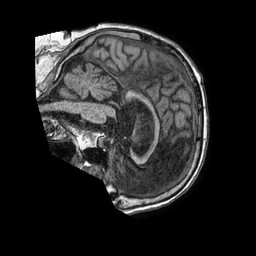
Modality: T1w
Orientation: sagittal
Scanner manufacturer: philips
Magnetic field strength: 1.5 T
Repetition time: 0.007535 s
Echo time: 0.00342 s